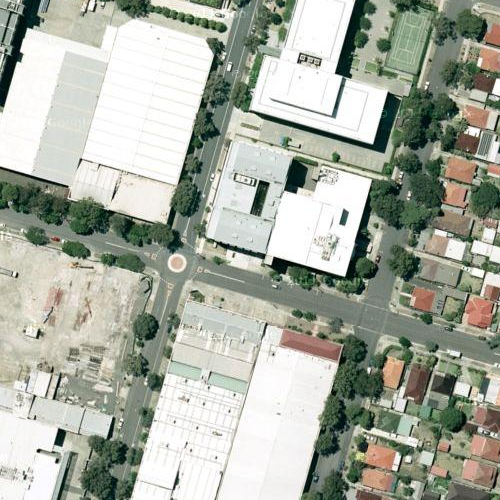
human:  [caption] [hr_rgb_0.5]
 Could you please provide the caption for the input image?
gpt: There are many plants on the roadside while some white buildings beside .

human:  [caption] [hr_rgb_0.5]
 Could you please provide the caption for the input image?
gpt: Lots of white buildings in the residential area while some roads go through this area .

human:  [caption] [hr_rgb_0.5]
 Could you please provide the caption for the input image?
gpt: Many white buildings in the residential area while lots of plants on the roadside .

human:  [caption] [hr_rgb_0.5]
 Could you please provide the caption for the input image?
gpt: There are many white buildings in the residential area with some roads go through .

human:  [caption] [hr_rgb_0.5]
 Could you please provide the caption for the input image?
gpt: An residential area with many white buildings and green plants .